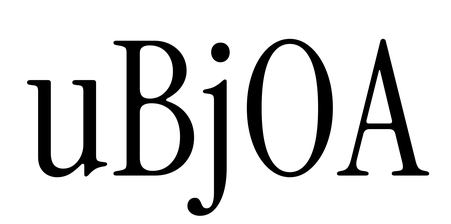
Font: InstrumentSerif-Regular